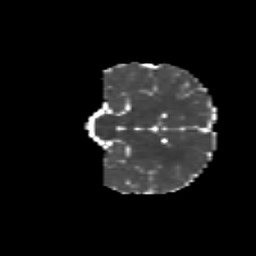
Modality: MD
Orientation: coronal
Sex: female
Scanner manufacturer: siemens
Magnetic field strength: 3 T
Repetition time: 5 s
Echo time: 0.071 s